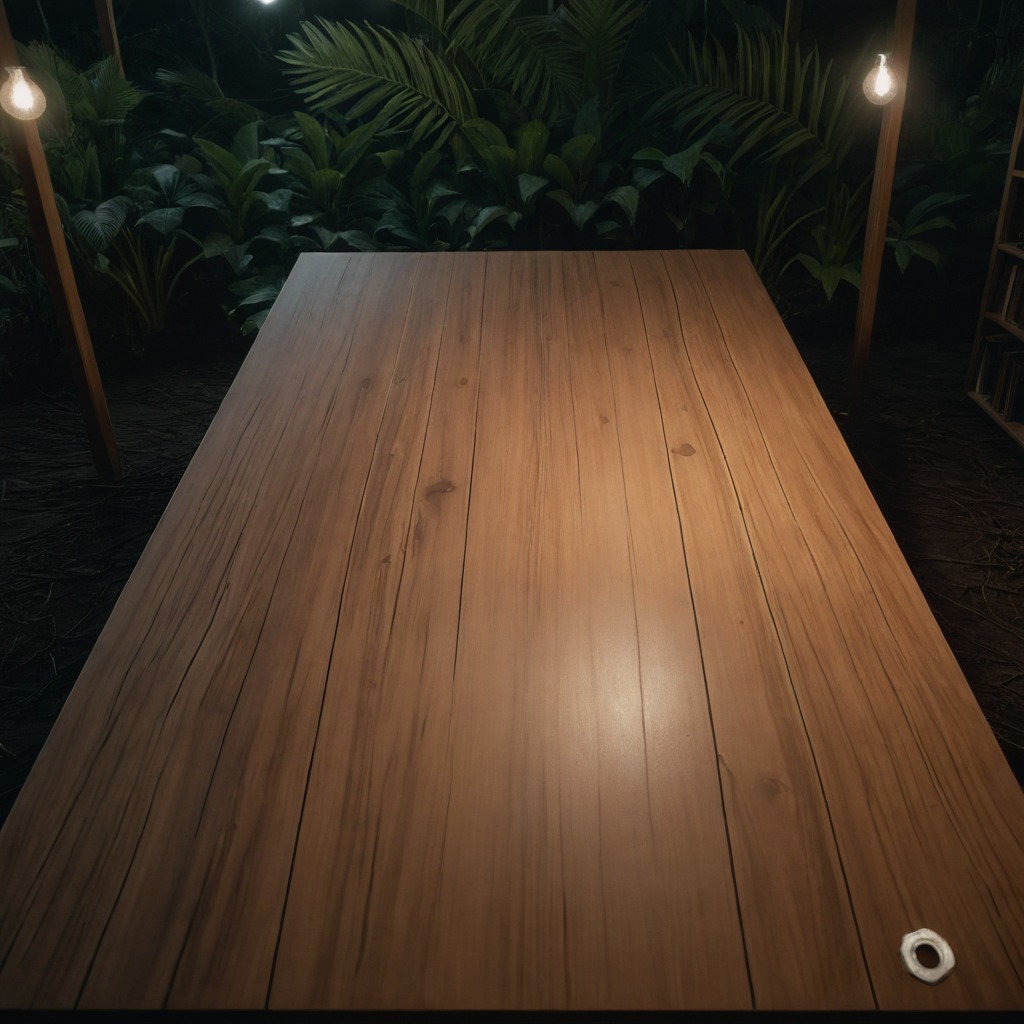
A metal nut is lying on a wooden table inside a jungle field workshop tent at night.